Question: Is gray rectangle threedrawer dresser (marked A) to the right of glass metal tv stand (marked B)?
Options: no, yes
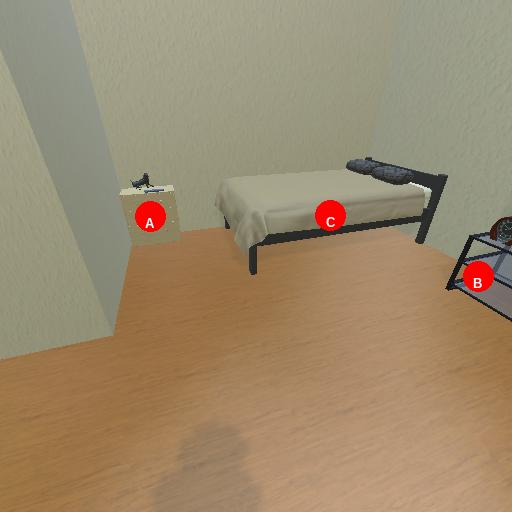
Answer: no